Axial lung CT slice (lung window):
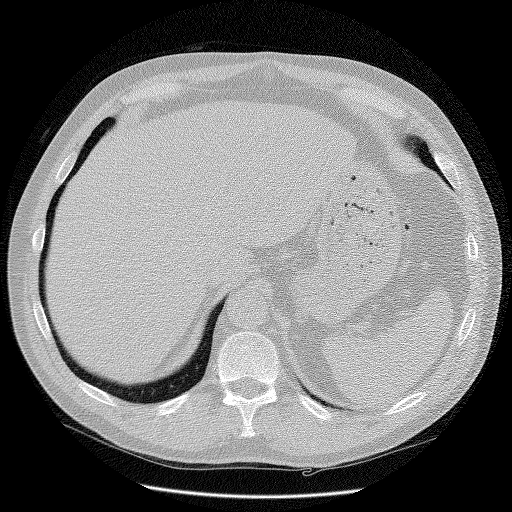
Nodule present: no